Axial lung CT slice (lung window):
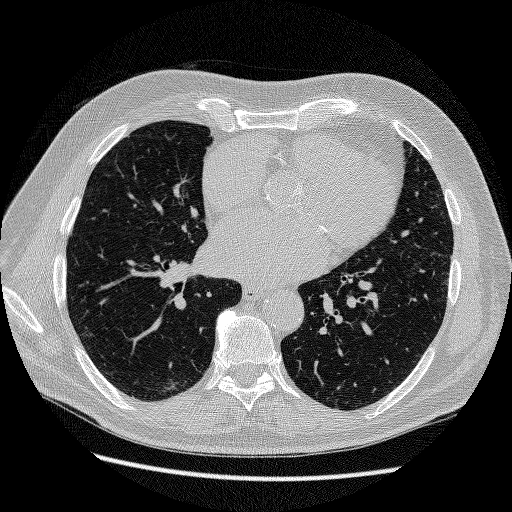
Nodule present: no